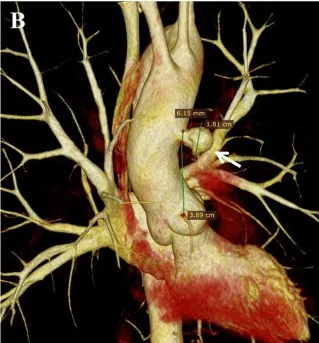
(B) Morphological measurements of the lesion were obtained from 3D reconstructed images, showing a maximum pseudoaneurysm neck diameter of 6 mm, maximum pseudoaneurysm sac diameter of 18 mm, and a distance of 39 mm from the aortic sinus to the pseudoaneurysm.
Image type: radiology (ct)